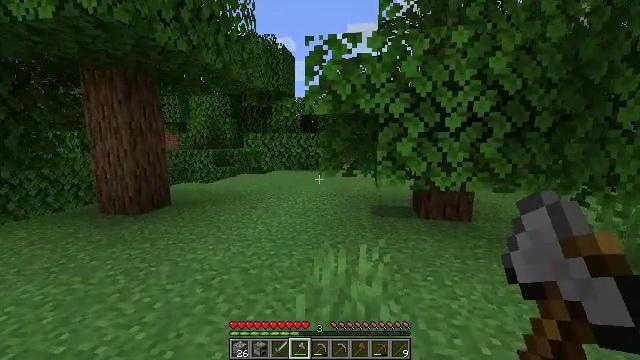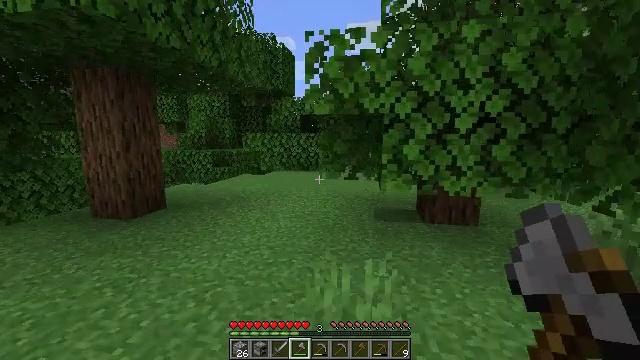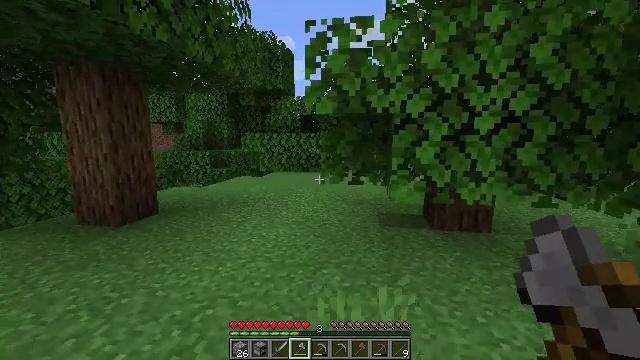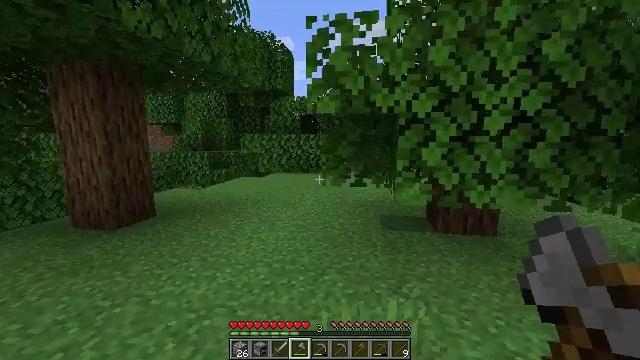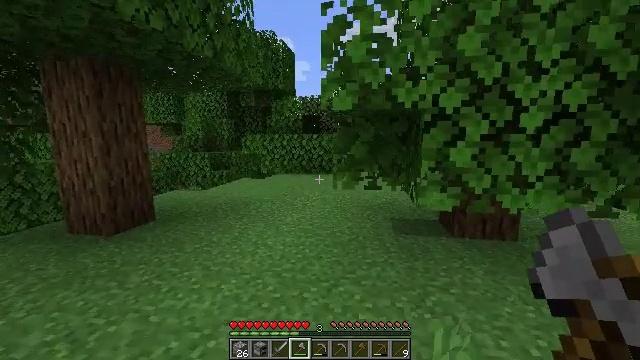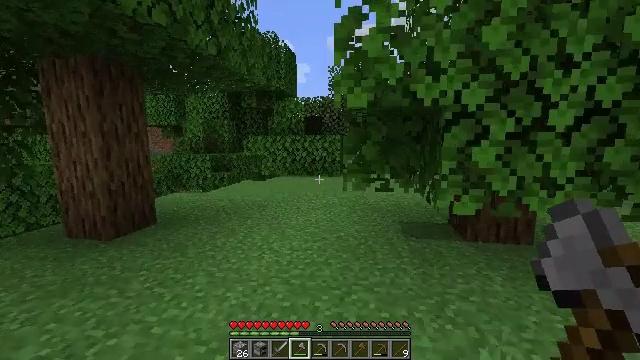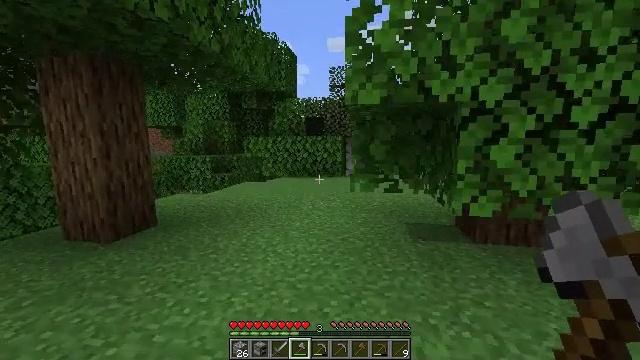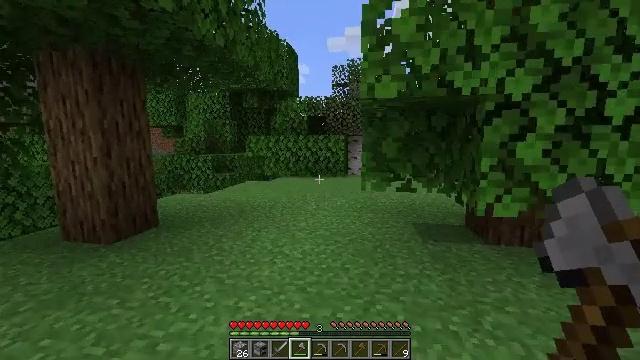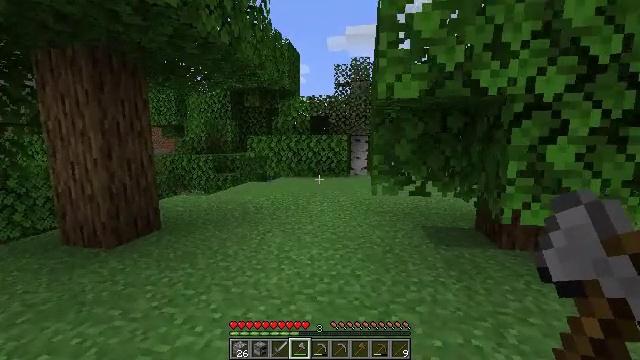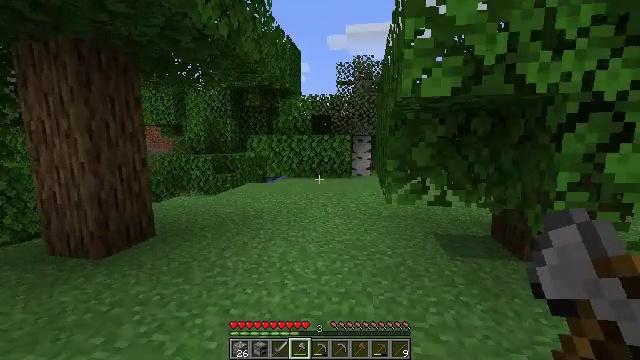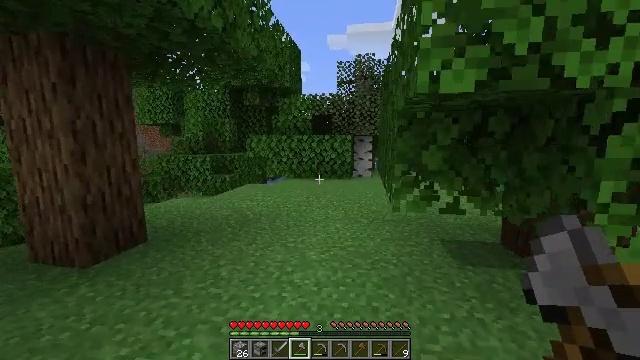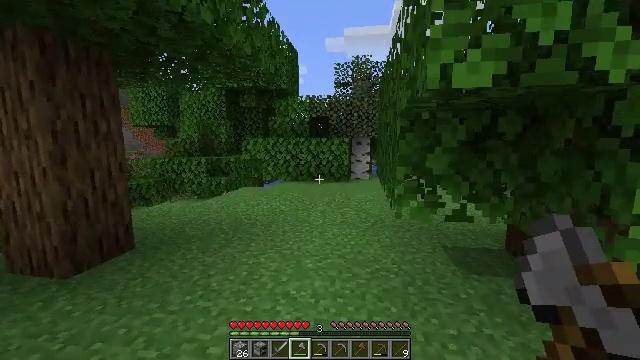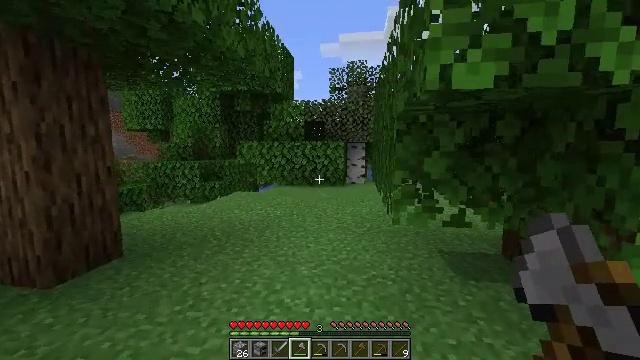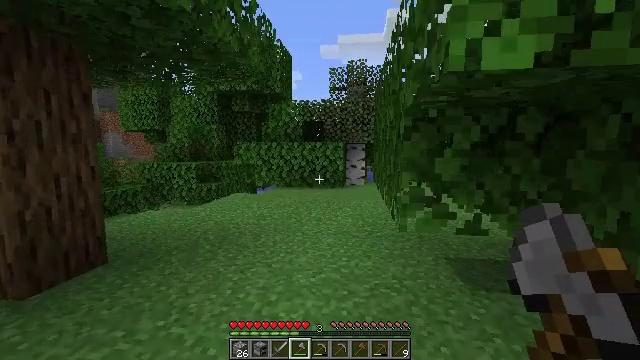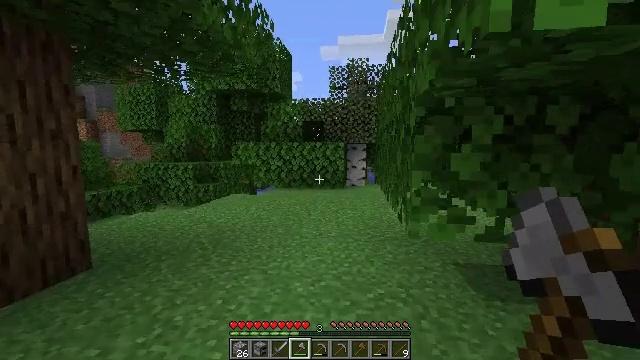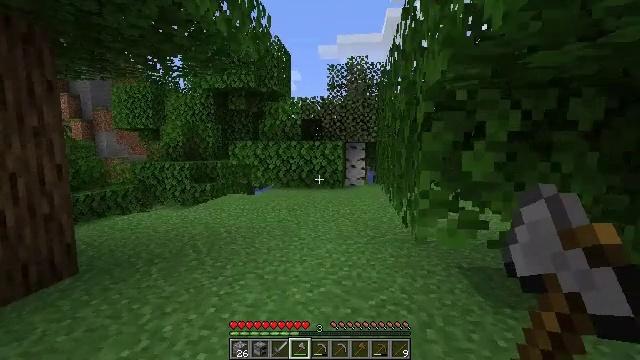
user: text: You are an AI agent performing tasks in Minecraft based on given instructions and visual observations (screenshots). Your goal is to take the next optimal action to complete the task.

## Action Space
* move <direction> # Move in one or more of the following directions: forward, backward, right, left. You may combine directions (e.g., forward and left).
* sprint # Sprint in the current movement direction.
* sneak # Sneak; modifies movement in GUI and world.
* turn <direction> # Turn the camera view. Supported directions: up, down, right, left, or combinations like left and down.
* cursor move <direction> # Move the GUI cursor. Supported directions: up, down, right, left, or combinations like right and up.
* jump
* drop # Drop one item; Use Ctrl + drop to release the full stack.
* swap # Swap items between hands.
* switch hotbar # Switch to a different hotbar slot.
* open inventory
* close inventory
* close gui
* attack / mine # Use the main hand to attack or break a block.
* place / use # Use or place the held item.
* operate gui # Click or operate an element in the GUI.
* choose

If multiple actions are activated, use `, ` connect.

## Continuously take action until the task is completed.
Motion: motion action
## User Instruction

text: Hunt a salmon.
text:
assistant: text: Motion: move forward
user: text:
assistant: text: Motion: move forward
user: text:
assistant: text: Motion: move forward and move left
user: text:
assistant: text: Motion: move forward and move left
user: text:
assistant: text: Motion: move forward and move left
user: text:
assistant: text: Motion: move forward and move left
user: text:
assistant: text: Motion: move forward and move left
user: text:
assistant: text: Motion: move forward
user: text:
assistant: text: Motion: move forward
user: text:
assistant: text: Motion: move forward
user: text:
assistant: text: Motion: move forward
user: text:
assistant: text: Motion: move forward, turn right
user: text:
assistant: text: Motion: move forward
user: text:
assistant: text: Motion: move forward
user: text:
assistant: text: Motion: move forward
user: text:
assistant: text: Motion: move forward
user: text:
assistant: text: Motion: move forward
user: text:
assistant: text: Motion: move forward and move left
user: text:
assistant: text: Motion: move forward and move left
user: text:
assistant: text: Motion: move forward and move left
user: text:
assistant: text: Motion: move forward and move left
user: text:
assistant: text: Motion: move forward and move left
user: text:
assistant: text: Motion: move forward and move left
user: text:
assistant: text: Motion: move forward
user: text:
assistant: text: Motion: move forward
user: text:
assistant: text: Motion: move forward
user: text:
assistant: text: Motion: move forward
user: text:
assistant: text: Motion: move forward
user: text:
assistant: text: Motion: move forward
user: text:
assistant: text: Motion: move forward